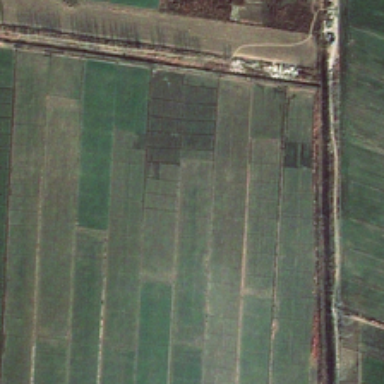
Small farms by grass and crops composition .